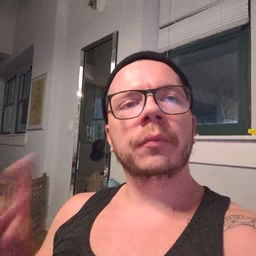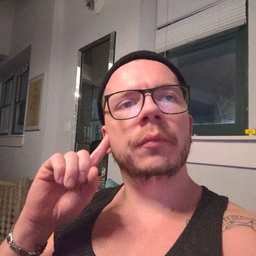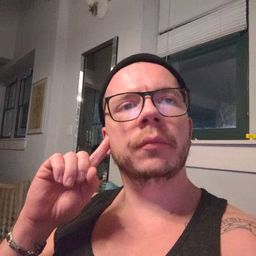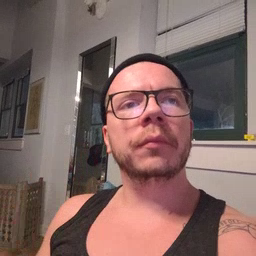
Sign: ear